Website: lowes
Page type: receipt
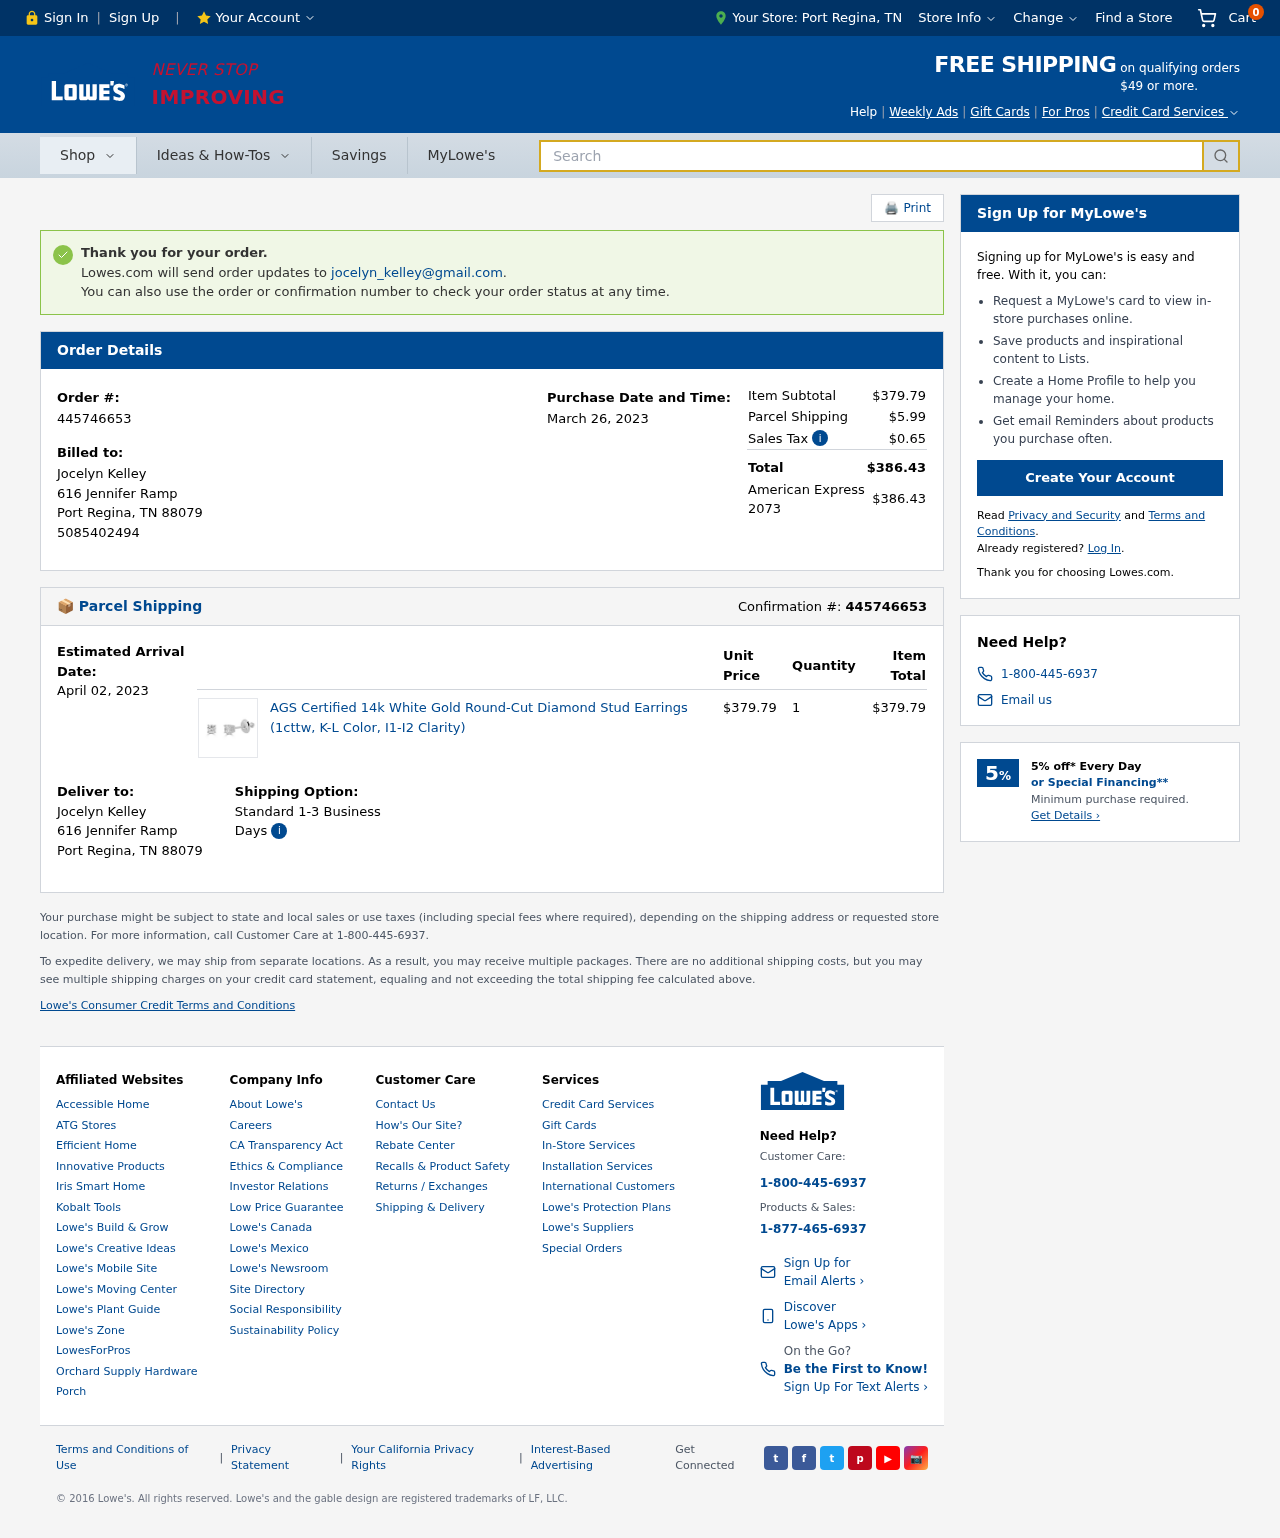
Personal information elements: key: PII_CARD_LAST4
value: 2073
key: PII_CARD_TYPE
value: American Express
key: PII_CITY
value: Port Regina
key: PII_EMAIL
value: jocelyn_kelley@gmail.com
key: PII_FULLNAME
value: Jocelyn Kelley
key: PII_PHONE
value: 5085402494
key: PII_POSTCODE
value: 88079
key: PII_STATE_ABBR
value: TN
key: PII_STREET
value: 616 Jennifer Ramp
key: PII_CITY_STATE
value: Port Regina, TN
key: PII_FULLNAME2
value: Jocelyn Kelley
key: PII_CITY2
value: Port Regina
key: PII_STATE_ABBR2
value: TN
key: PII_POSTCODE_FULL
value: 88079
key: PII_POSTCODE_NUMERIC
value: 88079
Product elements: key: PRODUCT1_NAME
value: AGS Certified 14k White Gold Round-Cut Diamond Stud Earrings (1cttw, K-L Color, I1-I2 Clarity)
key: PRODUCT1_PRICE
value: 379.79
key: PRODUCT1_QUANTITY
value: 1
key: PRODUCT1_TOTAL
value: $379.79
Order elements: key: ORDER_NUM_ITEMS
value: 0
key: ORDER_ID
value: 445746653
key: ORDER_DATE
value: March 26, 2023
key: ORDER_SUBTOTAL
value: $379.79
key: ORDER_SHIPPING_COST
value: $5.99
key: ORDER_TAX
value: $0.65
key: ORDER_TOTAL
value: $386.43
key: ORDER_TOTAL2
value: $386.43
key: ORDER_DELIVERY_DATE
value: April 02, 2023
Search elements: key: HEADER_SEARCH
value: Search